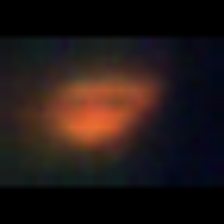
Taxon: Unknown_phyto
Group: Unknown